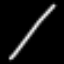
Label: line